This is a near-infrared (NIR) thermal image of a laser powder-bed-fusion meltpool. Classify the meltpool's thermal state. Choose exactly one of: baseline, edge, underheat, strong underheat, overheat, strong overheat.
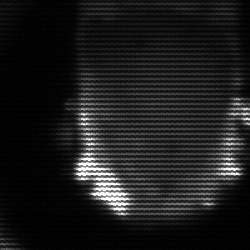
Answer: baseline